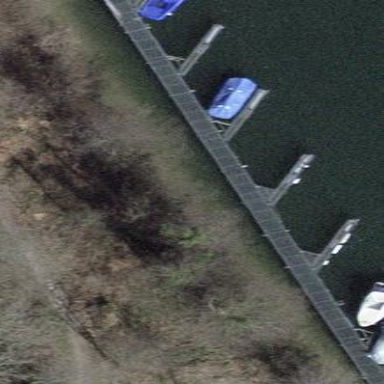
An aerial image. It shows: Pier made of metal.